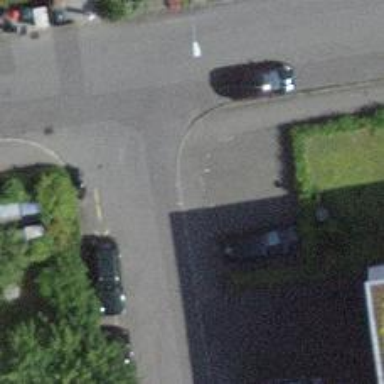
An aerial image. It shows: Sidewalk.